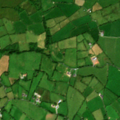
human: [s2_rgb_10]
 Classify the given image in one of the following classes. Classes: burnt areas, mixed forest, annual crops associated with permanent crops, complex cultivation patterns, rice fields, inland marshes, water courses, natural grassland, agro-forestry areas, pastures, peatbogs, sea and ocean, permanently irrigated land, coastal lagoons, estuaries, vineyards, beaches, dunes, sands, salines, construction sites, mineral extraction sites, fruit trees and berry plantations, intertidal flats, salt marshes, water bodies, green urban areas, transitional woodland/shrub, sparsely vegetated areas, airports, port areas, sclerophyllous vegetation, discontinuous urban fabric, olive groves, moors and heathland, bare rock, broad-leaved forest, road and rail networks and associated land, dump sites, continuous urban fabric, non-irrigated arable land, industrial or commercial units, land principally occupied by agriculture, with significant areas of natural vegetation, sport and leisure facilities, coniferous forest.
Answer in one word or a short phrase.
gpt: pastures